Question: Basically, I want to reproduce the following feature:

Clicking on the app icon brings up a 'QuickActionBar' that hosts the different possible search filters.
Does the API support this out of the box or do I have to do it myself?
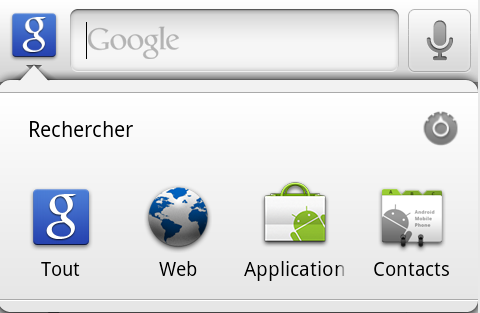
Answer: In the apps I've worked on, we've implemented our own UI for those. It's not built in.
<URL> is a good resource that I've bookmarked on how to do it.
<URL> is the code.